Field crop: maize
Growth stage: 2
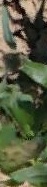
Species: maize